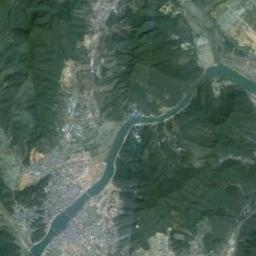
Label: river